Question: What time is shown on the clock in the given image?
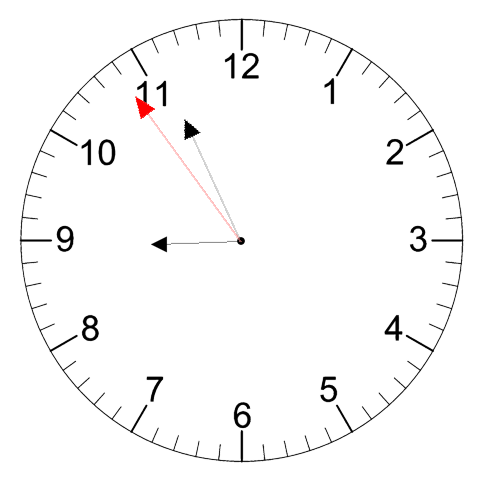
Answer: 08:55:54